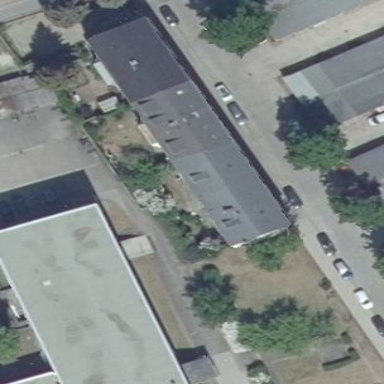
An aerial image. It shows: Gabled residential building with white walls and black tiled roof.